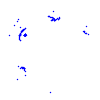
Particle: proton